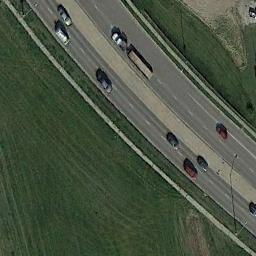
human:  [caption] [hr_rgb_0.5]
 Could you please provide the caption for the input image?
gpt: There are only two cars on the highway .

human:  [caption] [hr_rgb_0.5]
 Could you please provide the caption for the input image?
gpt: There are large green lawns around the freeway and there are many cars on the freeway .

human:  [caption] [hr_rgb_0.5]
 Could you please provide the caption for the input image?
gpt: A freeway with a small bend goes through the farmland and some cars are driving on the freeway .

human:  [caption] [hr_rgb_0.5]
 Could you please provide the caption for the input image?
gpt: The freeway goes through the grass with some cars .

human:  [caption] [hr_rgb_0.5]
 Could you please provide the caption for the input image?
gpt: There are green lawns beside the freeway .